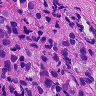
Metastatic tissue present: yes